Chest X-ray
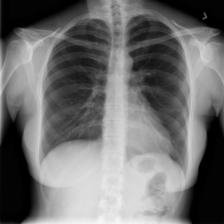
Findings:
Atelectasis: negative
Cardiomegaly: negative
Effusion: negative
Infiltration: negative
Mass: negative
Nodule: negative
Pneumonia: negative
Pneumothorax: positive
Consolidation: negative
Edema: negative
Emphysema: negative
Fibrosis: negative
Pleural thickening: negative
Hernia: negative